八年级 · 度量几何学
如图, 在 Rt $\triangle A B C$ 中, $\angle A B C=90^{\circ}$, 以 $A C$ 为边, 作 $\triangle A C D$,

满足 $A D=A C, E$ 为 $B C$ 上一点, 连接 $A E, \angle C A D=2 \angle B A E$, 连接 $D E$,

下列结论中正确的有 $(\quad)$
(1) $\angle A D E=\angle A C B$;
(2) $A C \perp D E ;$
(3) $\angle A E B=\angle A E D$
(4) $D E=C E+2 B E$.

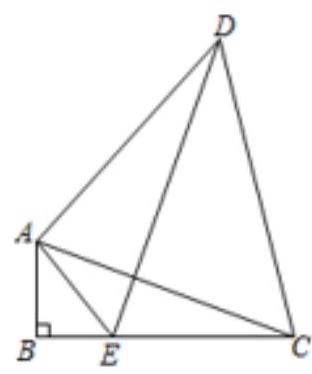
(1)(2)(3)
B. (3)(4)
C. (1)(4)
D. (1)(3)(4)
答案: D